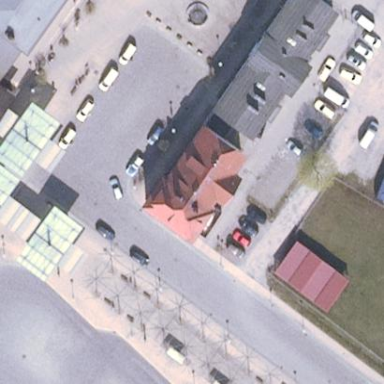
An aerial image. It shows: Civic building with hipped roof.